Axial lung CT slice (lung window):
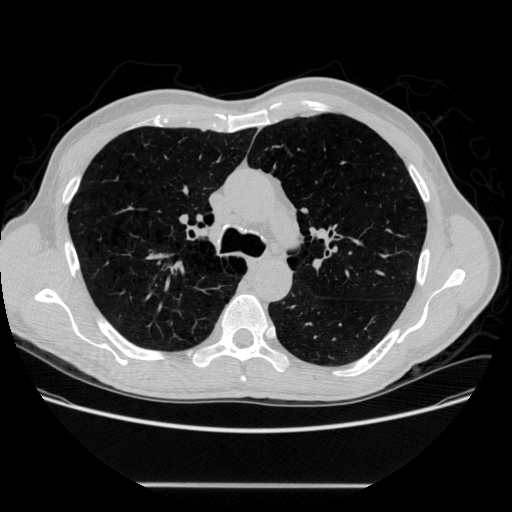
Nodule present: no